Question: In my sublime by defoult I have Tab-size:2, and all code looks good, but when I push it to the repo - my code became unreal for read, it has huge indents.
Is this normal, or I something missed?

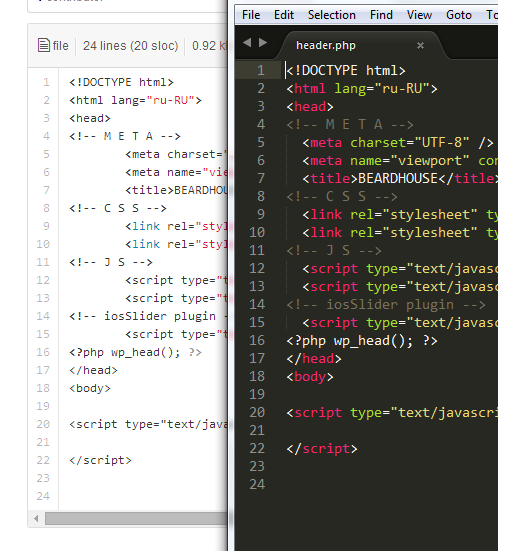
Answer: You should be able to avoid this using spaces instead of tabs. Set 'translate_tabs_to_spaces' to true. See <URL> for details.